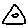
Label: triangle